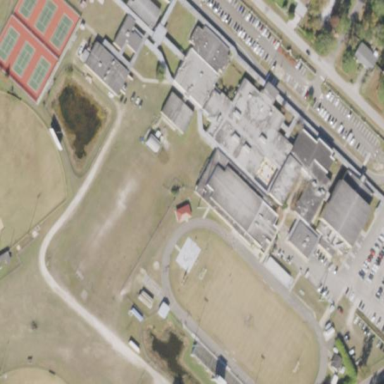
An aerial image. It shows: School.